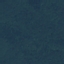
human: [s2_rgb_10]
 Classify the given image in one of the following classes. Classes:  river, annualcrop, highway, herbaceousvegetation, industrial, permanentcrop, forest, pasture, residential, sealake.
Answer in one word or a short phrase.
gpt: Forest